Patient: sex F, age 39
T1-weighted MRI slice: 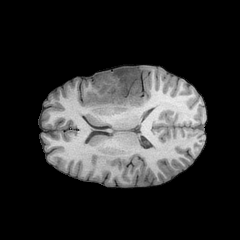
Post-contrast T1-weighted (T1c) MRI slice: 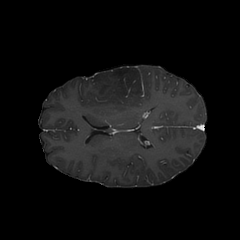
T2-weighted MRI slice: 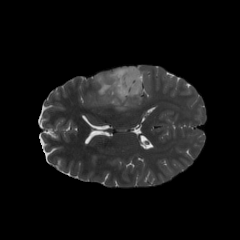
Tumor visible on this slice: yes
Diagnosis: Astrocytoma, IDH-mutant
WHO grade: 2